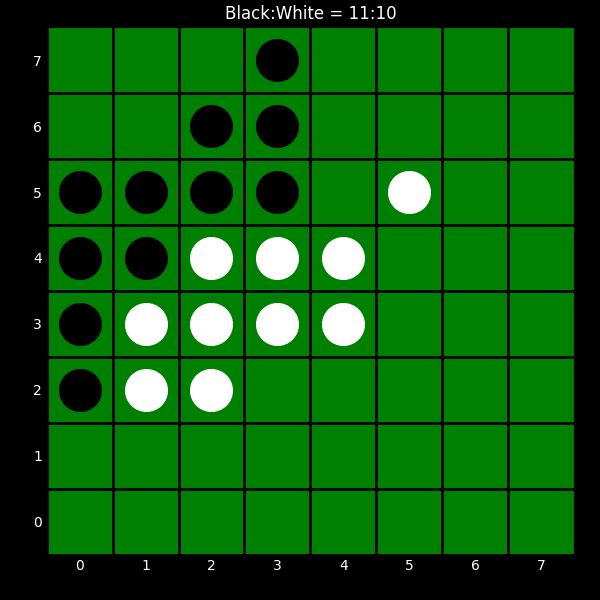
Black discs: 11
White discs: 10